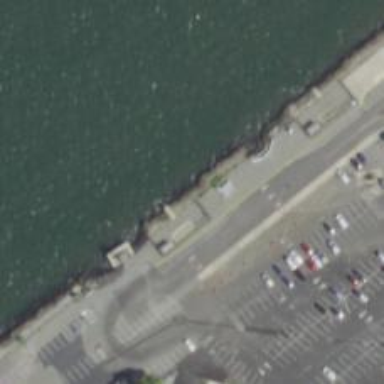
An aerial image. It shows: Cruise ship dock area.